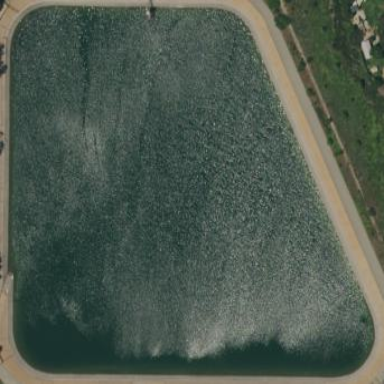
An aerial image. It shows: Natural reservoir of water.